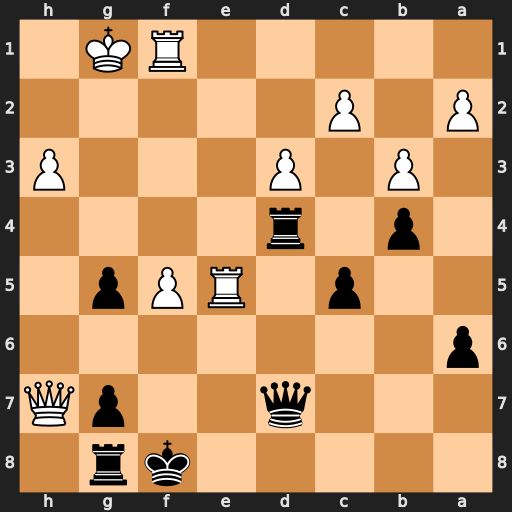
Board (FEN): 5kr1/3q2pQ/p7/2p1RPp1/1p1r4/1P1P3P/P1P5/5RK1
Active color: b
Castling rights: -
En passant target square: -
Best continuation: Rh4 Qg6 Qd4+ Kg2 Qxe5